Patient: sex M, age 21
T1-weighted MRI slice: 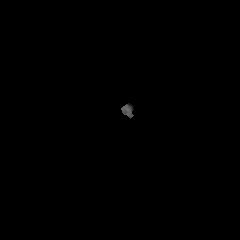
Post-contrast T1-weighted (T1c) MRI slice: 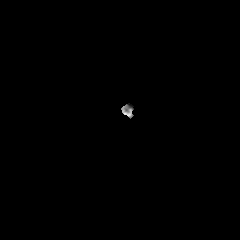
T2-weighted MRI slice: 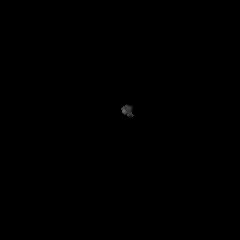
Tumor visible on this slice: no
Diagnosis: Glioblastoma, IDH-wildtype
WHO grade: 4